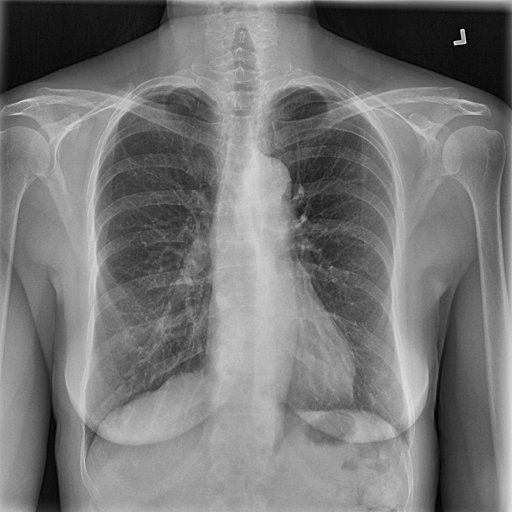
Finding: NORMAL